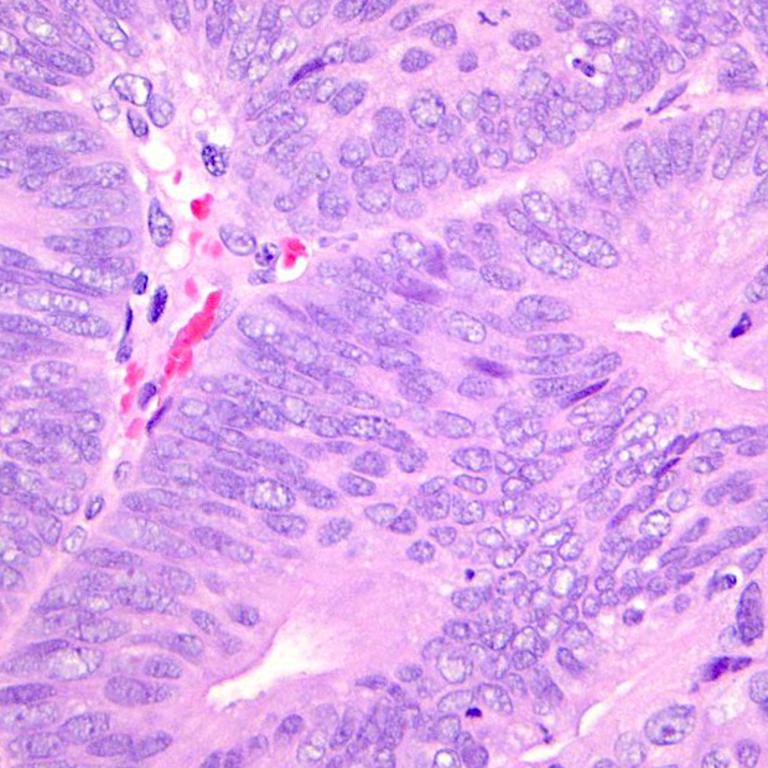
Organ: colon
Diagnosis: adenocarcinomas